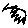
Label: zigzag